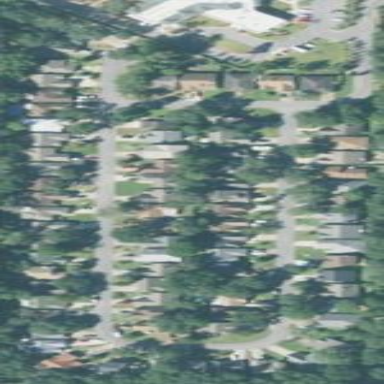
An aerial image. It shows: Residential area consisting of single-family homes.